Interaction volume radius: 5 \u00c5
Interaction volume height: 40 \u00c5
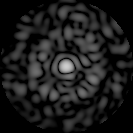
Disorder parameter: 0.8295